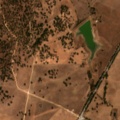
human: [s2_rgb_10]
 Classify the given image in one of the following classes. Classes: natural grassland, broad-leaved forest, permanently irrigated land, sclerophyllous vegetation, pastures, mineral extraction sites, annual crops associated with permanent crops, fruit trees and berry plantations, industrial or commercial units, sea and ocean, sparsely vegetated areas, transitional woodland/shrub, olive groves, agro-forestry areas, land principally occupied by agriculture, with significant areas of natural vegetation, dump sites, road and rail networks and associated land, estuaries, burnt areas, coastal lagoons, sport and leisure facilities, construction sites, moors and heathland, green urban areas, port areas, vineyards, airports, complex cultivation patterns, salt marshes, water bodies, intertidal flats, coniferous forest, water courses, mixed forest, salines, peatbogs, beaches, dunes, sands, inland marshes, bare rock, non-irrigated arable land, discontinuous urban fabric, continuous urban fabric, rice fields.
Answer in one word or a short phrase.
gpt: non-irrigated arable land, agro-forestry areas